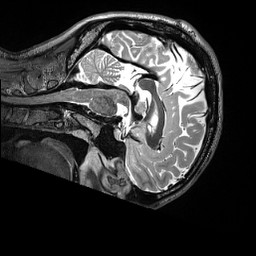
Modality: T2w
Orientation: sagittal
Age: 26
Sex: male
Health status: healthy
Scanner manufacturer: siemens
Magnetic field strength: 3 T
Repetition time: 3.2 s
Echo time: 0.563 s